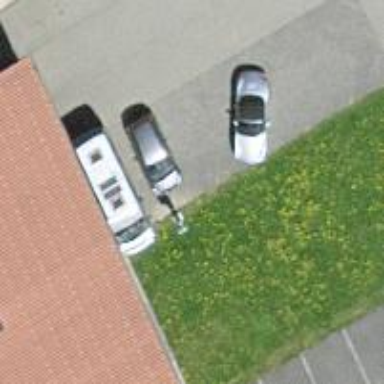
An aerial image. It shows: Charging station.